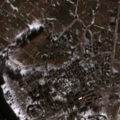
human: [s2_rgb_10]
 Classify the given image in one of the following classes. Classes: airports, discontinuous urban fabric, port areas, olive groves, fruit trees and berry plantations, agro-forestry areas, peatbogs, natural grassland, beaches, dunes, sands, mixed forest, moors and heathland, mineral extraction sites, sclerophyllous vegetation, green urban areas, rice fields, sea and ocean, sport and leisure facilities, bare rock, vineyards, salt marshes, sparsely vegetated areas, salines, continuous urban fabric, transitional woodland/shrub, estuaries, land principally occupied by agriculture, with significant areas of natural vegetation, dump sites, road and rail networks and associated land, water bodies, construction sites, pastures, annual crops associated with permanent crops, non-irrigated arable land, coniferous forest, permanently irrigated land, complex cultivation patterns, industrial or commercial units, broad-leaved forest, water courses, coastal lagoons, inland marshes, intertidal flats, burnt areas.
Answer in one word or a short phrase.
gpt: discontinuous urban fabric, non-irrigated arable land, complex cultivation patterns, coniferous forest, mixed forest